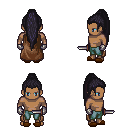
a pixel art fantasy rpg character, male body template, human, dark skin, brown cape, teal pants, raven extra-long topknot hairstyle, metal gloves, brown slippers, dagger, four views (front, back, left, right), 2x2 character sprite sheet, small pixel art, hard edges, no anti-aliasing